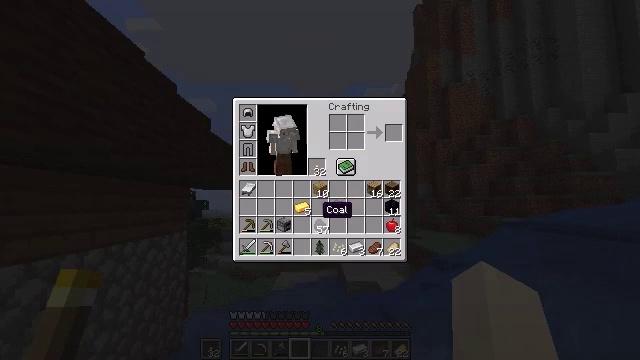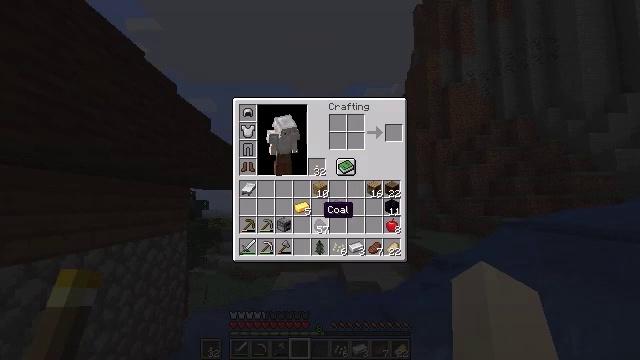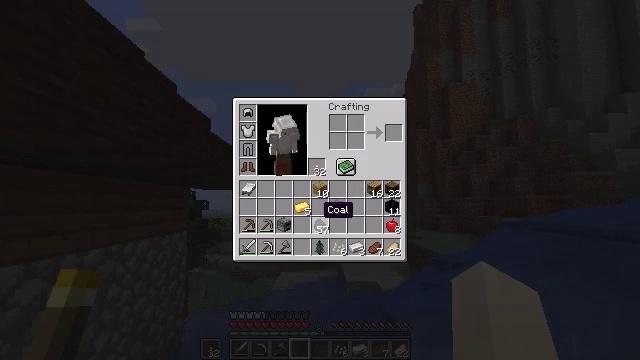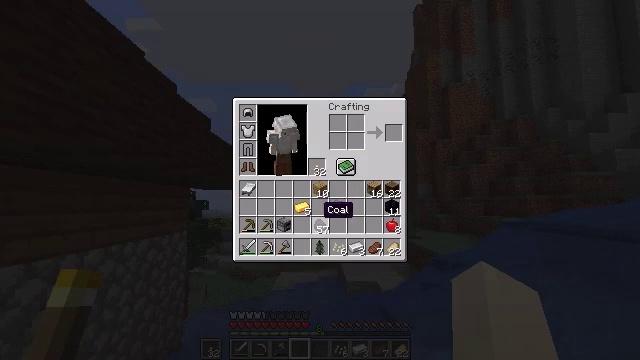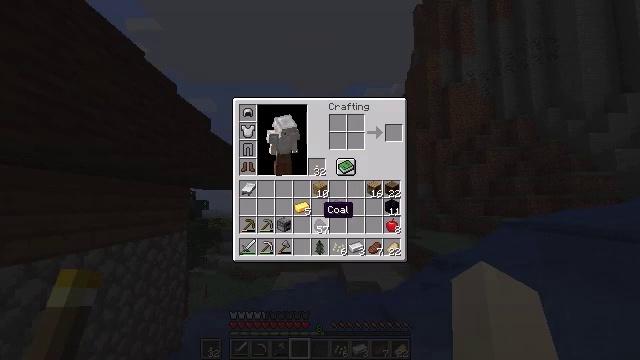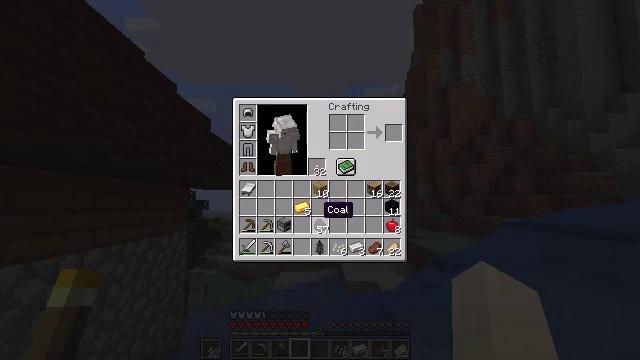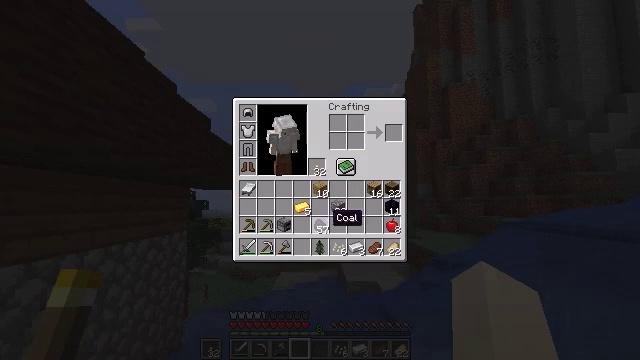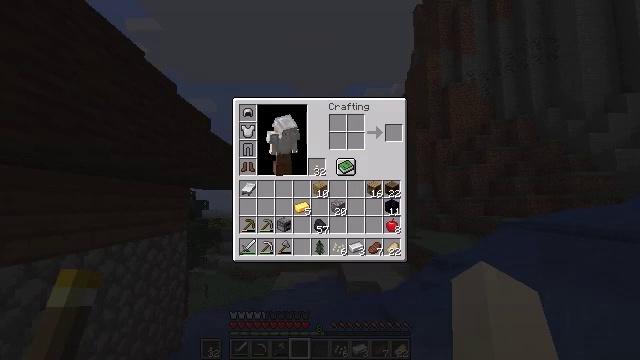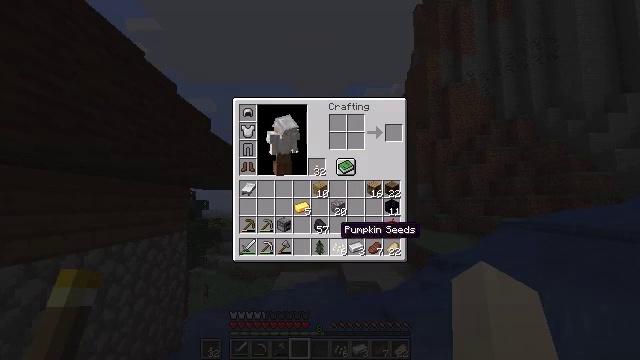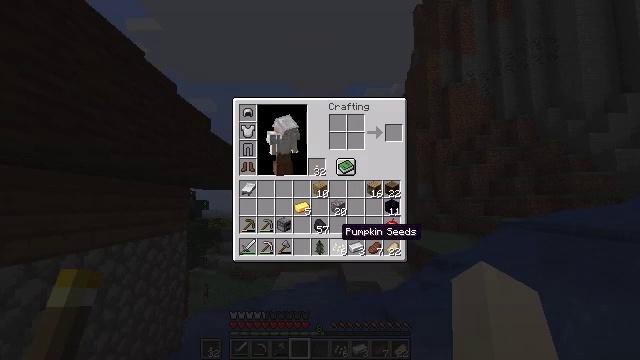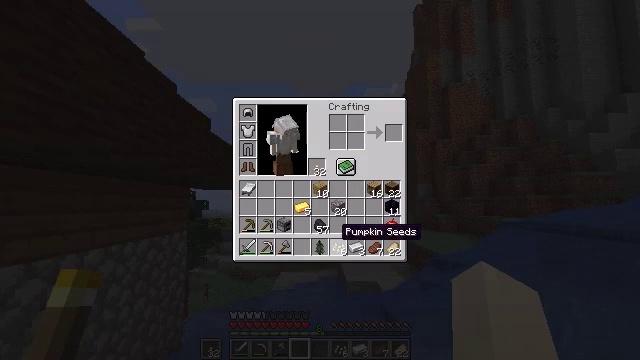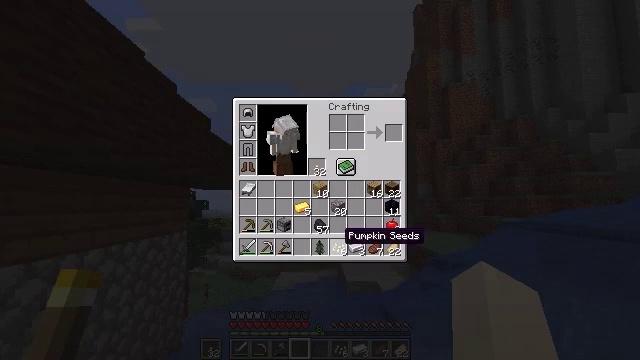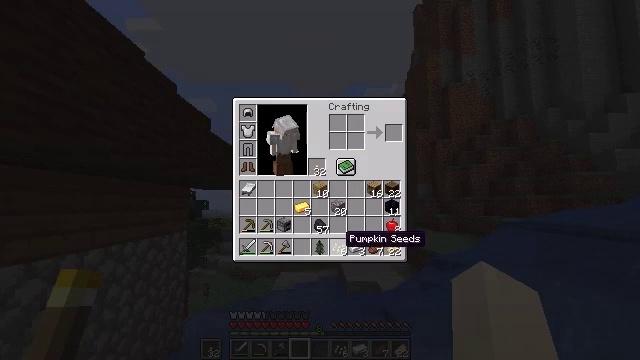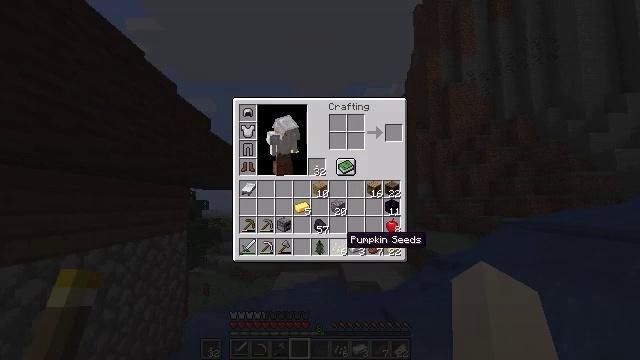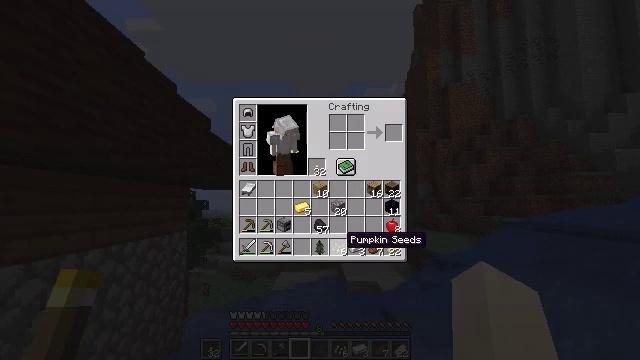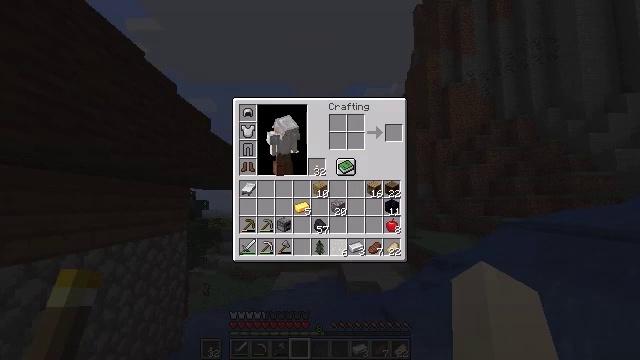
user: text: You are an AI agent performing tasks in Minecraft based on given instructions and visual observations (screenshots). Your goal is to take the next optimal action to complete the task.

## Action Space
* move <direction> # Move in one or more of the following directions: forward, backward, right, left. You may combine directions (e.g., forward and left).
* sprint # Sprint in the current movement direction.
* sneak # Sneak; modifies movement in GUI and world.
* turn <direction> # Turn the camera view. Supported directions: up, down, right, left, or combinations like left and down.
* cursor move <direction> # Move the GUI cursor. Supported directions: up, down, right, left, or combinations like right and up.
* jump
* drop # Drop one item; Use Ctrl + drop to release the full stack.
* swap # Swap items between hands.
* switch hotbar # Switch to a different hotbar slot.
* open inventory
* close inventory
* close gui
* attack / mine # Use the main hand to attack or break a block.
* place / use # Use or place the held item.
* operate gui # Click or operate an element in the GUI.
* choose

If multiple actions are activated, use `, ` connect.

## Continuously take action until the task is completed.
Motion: motion action
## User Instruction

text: Remove pumpkin seeds from the inventory.
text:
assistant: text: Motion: no_op
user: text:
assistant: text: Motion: no_op
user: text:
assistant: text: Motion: no_op
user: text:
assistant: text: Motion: no_op
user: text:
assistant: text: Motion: no_op
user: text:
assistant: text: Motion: cursor move right and down
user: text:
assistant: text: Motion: cursor move down
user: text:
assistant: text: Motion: no_op
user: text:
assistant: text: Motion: no_op
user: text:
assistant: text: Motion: no_op
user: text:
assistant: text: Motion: no_op
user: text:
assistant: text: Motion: no_op
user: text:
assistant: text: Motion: no_op
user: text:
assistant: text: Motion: no_op
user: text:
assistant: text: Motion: operate gui
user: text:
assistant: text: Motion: operate gui
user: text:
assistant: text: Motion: cursor move down
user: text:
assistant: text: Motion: cursor move down
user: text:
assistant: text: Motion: operate gui
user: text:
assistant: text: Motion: operate gui
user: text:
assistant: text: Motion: operate gui
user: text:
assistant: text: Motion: cursor move up
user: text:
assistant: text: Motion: cursor move left and up
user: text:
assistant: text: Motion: no_op
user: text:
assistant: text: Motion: no_op
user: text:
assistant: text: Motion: no_op
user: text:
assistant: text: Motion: no_op